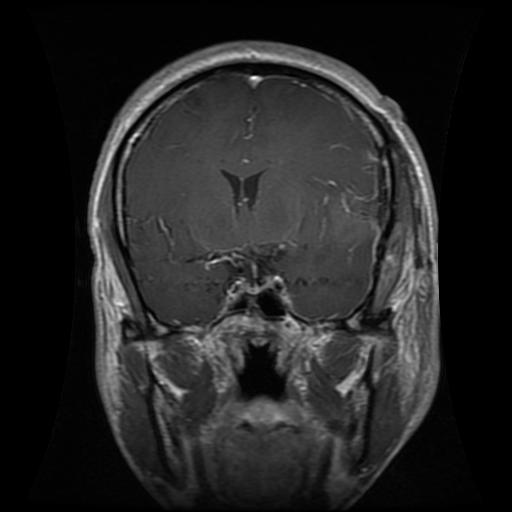
Label: glioma